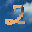
Label: 2